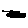
Label: zigzag